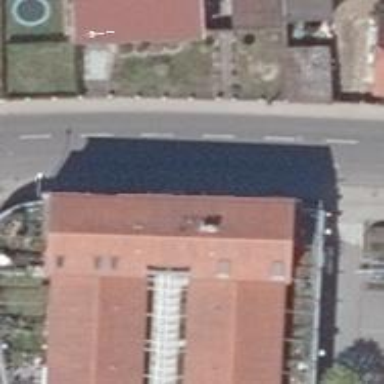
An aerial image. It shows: Post office.